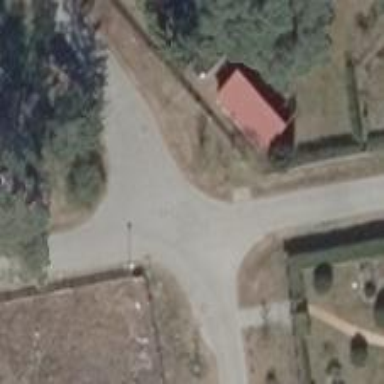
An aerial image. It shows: Residential road with no sidewalk.